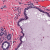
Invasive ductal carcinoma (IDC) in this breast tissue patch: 0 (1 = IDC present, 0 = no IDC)